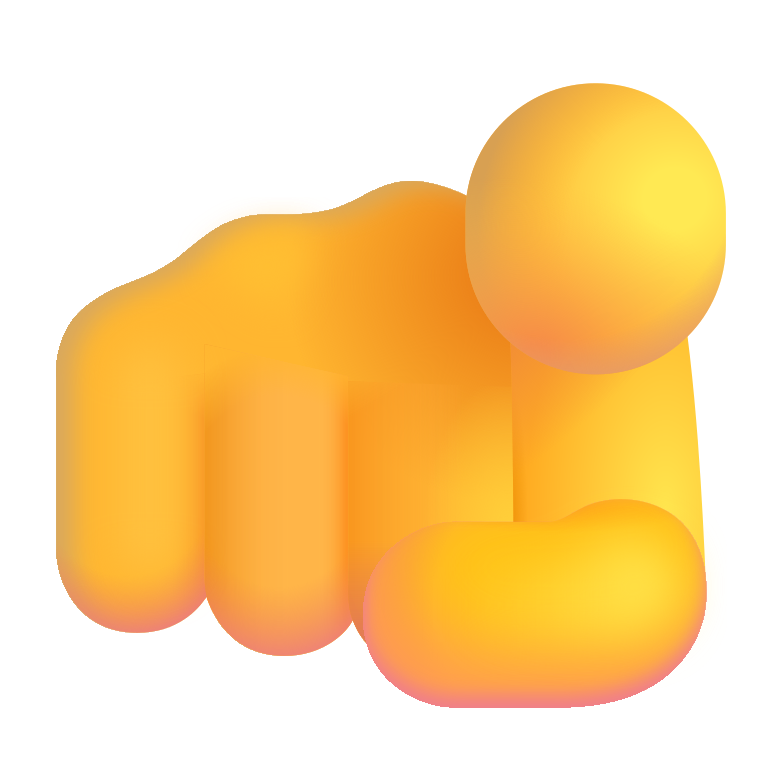
index pointing at the viewer color default